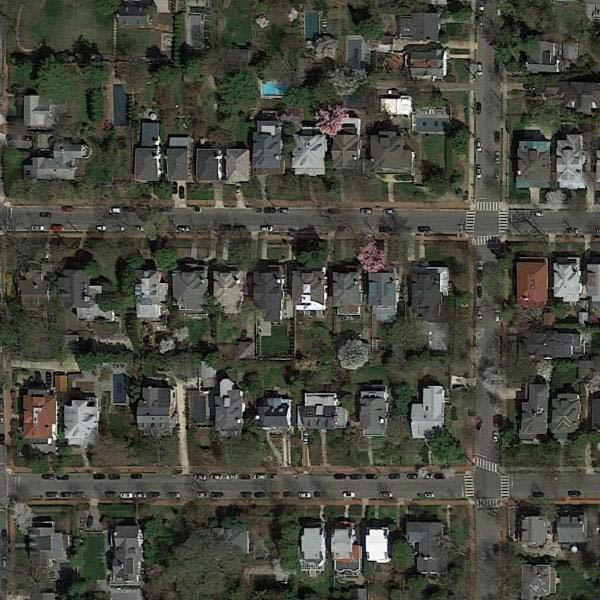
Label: DenseResidential